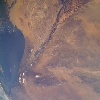
Label: land